Question: I am new PhoneJS coder. i have created simple slideout code.
I wanting that how to add logo at top in navi list view.

In picture, u can see red cirlce. that place how we can add logo? Please help
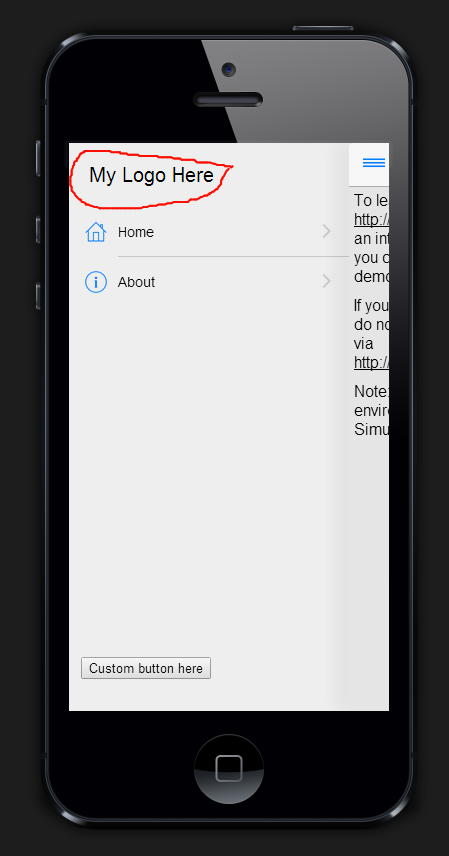
Answer: In file you can find layout controller code.
Here in the end of the method put your code adding logotype to slideout:
'''
_createNavigation : function(navigationCommands) {
// existing code goes here
this.$slideOut.find(".dx-slideout-menu").prepend("<div class='logo'>My Logo Here</div>");
}
'''
Of course you can put any markup you need. In my example the logo could be background of the div.logo.